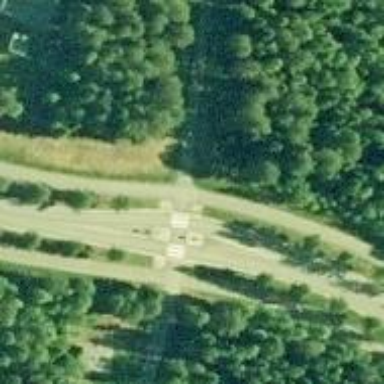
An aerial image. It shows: Marked crossing with pedestrian island.